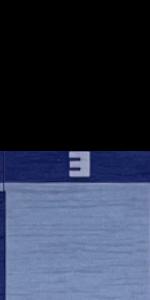
Label: Empty